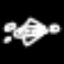
Label: airplane